Question: I'm trying to pull some data out of an OLD database that is running on Win2000 Server SQL Server 2000 v8.00.760 but I'm getting an error. My Query is working in the current database that's I'm using but I do not know what I'm doing that's not backwards comparable, if that's the problem.
Here's my Query:
'''
SELECT o.CustomerID, o.ShipName, o.ShipCity, o.ShipStateOrProvince, o.ShipPostalCode, o.ShipPhoneNumber, c.Profession, SUM( o.Total )
FROM Orders o
JOIN Customers c ON o.CustomerID = c.CustomerID
WHERE (o.OrderDate >= '2012-01-01')
AND (o.Void <> - 1)
AND (o.Cancelled <> - 1)
GROUP BY o.CustomerID
'''
In MySQL it's working fine. I'm getting the query back the way I want. But I get the error...

When I try it in the Older SQL version.
I'm sort of lost here now. Could anyone tell me what I'm doing wrong?
Thanks!
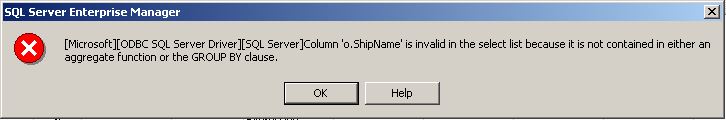
Answer: SQL Server is much stricter about GROUP BY than MySQL is. All non-aggregate columns from the SELECT clause must appear in the GROUP BY as well. Ths avoids the ambiguity that can occur when, for example, there are multiple ShipName values for a given CustomerID. While MySQL would arbitrarily choose one, SQL Server forces you to treat them as separate rows.
'''
SELECT o.CustomerID, o.ShipName, o.ShipCity, o.ShipStateOrProvince, o.ShipPostalCode, o.ShipPhoneNumber, c.Profession, SUM( o.Total )
FROM Orders o
JOIN Customers c ON o.CustomerID = c.CustomerID
WHERE (o.OrderDate >= '2012-01-01')
AND (o.Void <> - 1)
AND (o.Cancelled <> - 1)
GROUP BY o.CustomerID, o.ShipName, o.ShipCity, o.ShipStateOrProvince, o.ShipPostalCode, o.ShipPhoneNumber, c.Profession
'''